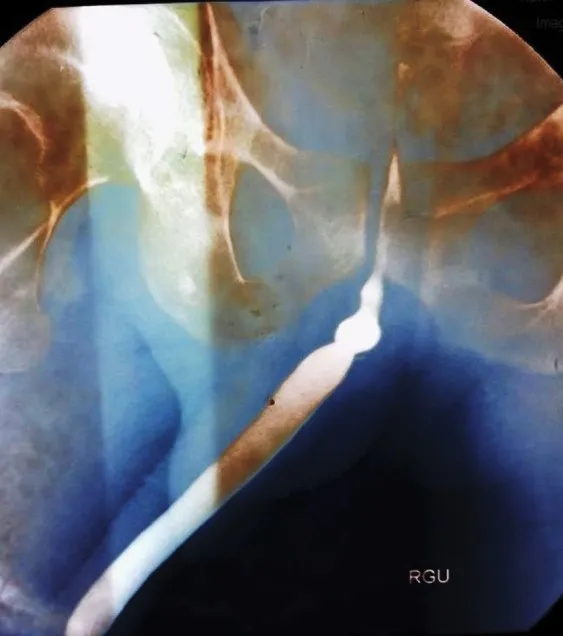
Retrograde urethrogram of a 40-year-old man showing short segment mid-bulbar urethral stricture.
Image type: radiology (x_ray)